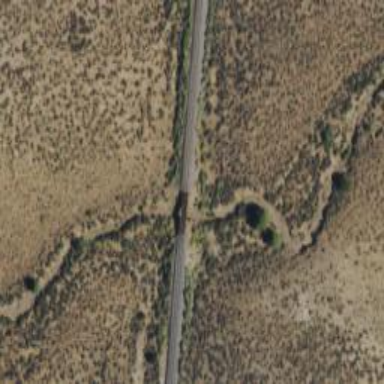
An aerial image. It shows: Narrow-gauge railway on preserved bridge.